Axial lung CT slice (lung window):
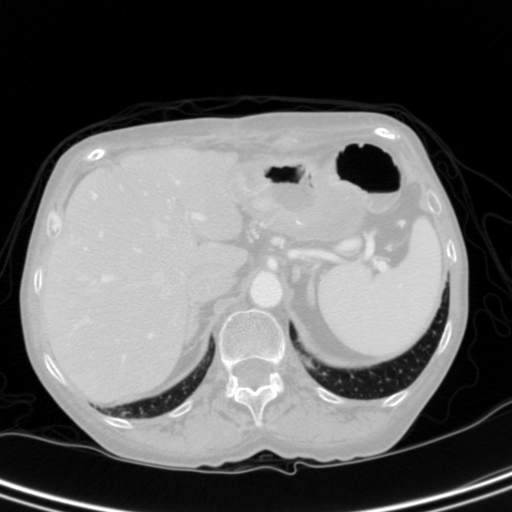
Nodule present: no